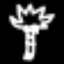
Label: palm tree